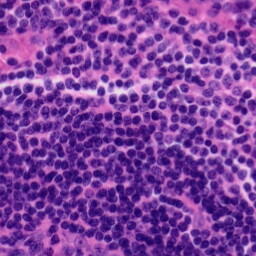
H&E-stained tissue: Tonsil